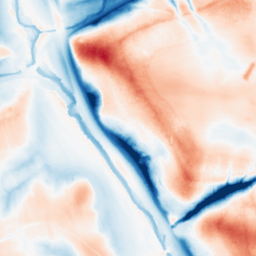
Category: multiscale
Decomposition family: dog_multiscale
Decomposition parameters: sigma_ratio: 2
n_scales: 5
base_sigma: 0.5
Upsampling method: regularized
Upsampling parameters: scale: 2
lambda_reg: 0.01
Upsampling scale: 2